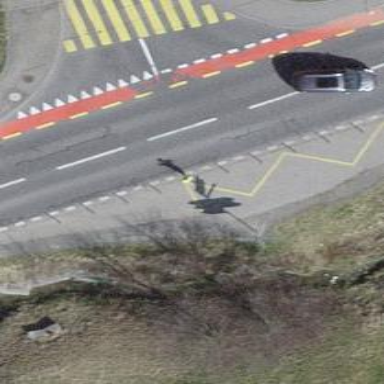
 with lane for cyclists on the left and cycle track on the right."